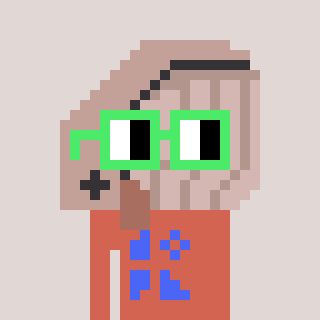
a pixel art character with square light green glasses, a whale-shaped head and a peachy-colored body on a warm background